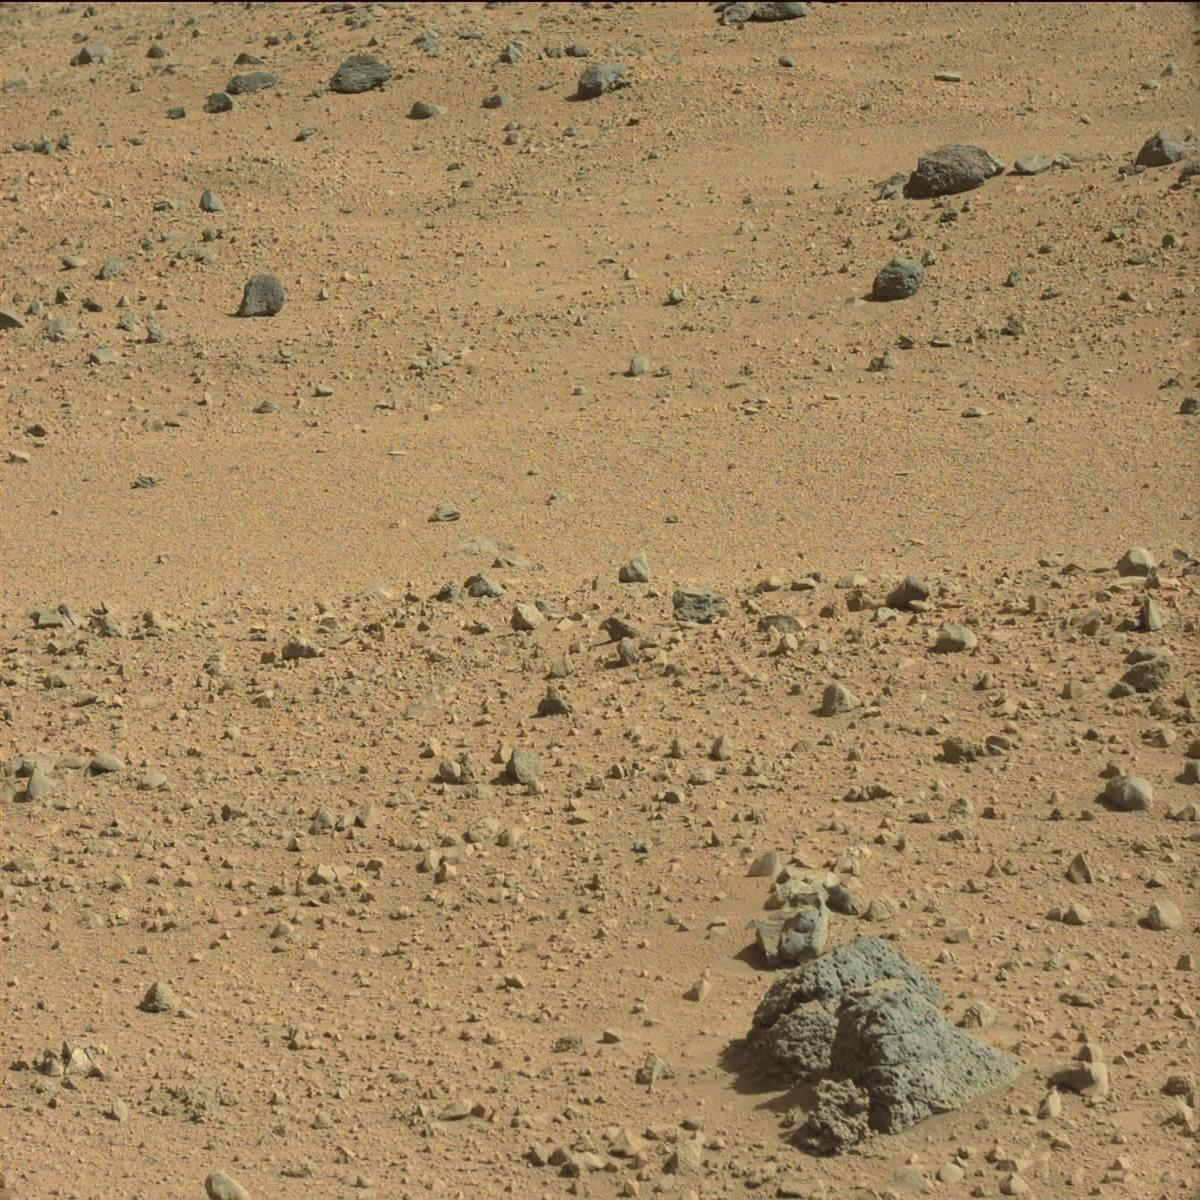
Terrain classes present: Bedrock, Rock, Sand / Soil